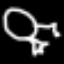
Label: frog